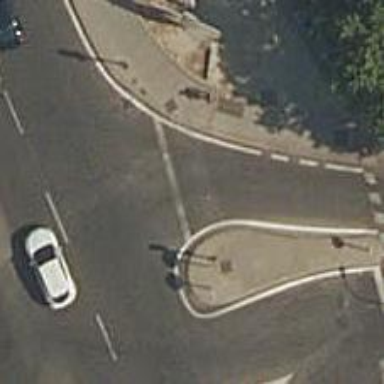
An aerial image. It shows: Road with traffic signals.